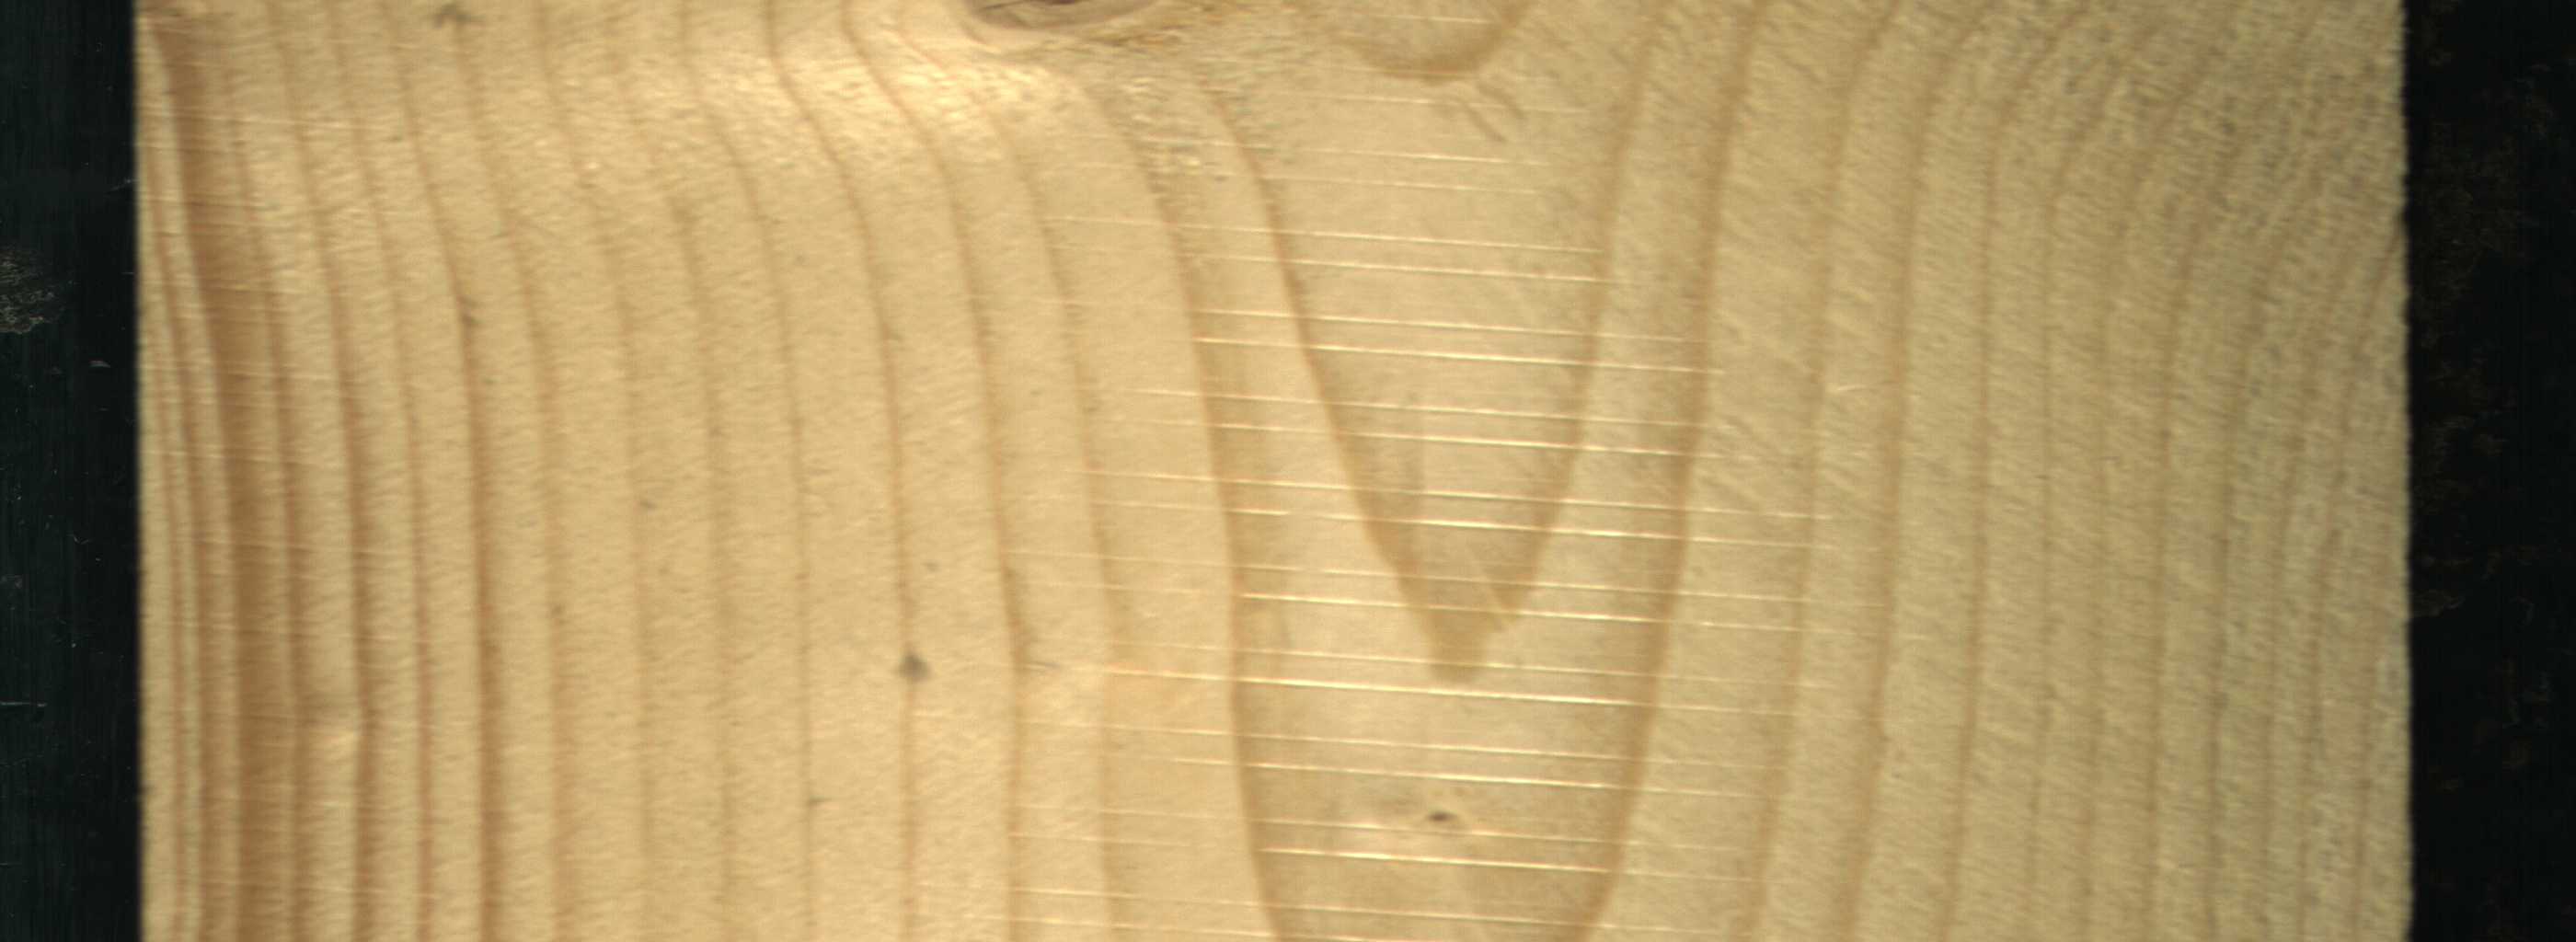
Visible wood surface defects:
Live_Knot